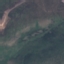
Land use / land cover class: HerbaceousVegetation